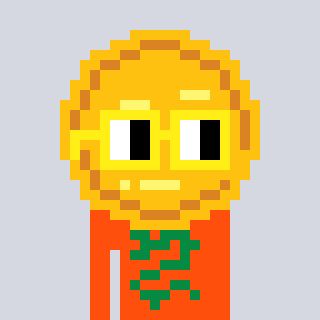
a pixel art character with square yellow glasses, a medal-shaped head and a orange-colored body on a cool background